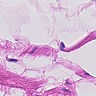
Metastatic tissue present: no